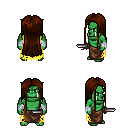
a pixel art fantasy rpg character, male body template, orc, green skin, yellow tattered cape, robe skirt, brown extra-long hairstyle, white cloth bandages, dagger, four views (front, back, left, right), 2x2 character sprite sheet, small pixel art, hard edges, no anti-aliasing